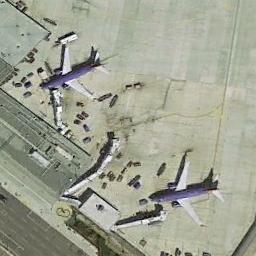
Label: airplane